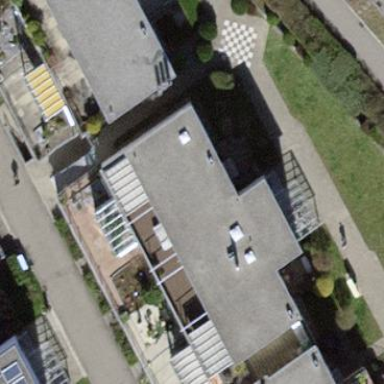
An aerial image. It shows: Apartment building with flat roof.